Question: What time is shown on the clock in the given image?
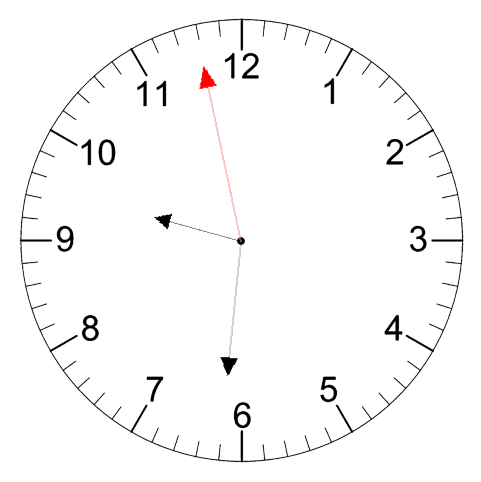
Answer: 09:30:58